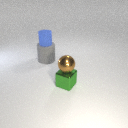
large gray rubber cylinder below small blue rubber cylinder